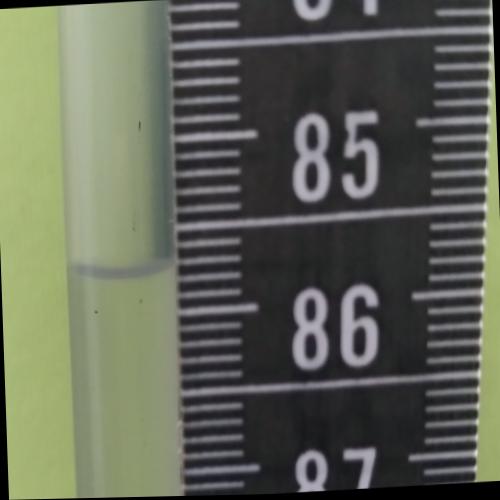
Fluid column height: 85.7 cm